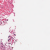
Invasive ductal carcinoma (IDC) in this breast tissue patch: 0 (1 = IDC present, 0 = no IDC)